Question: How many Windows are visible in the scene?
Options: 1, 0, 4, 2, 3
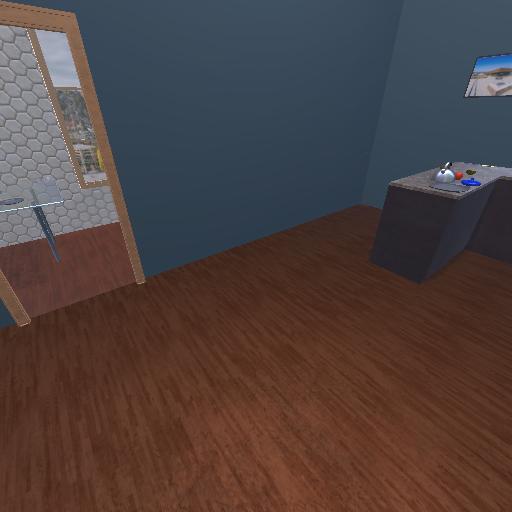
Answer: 1